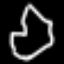
Label: octagon